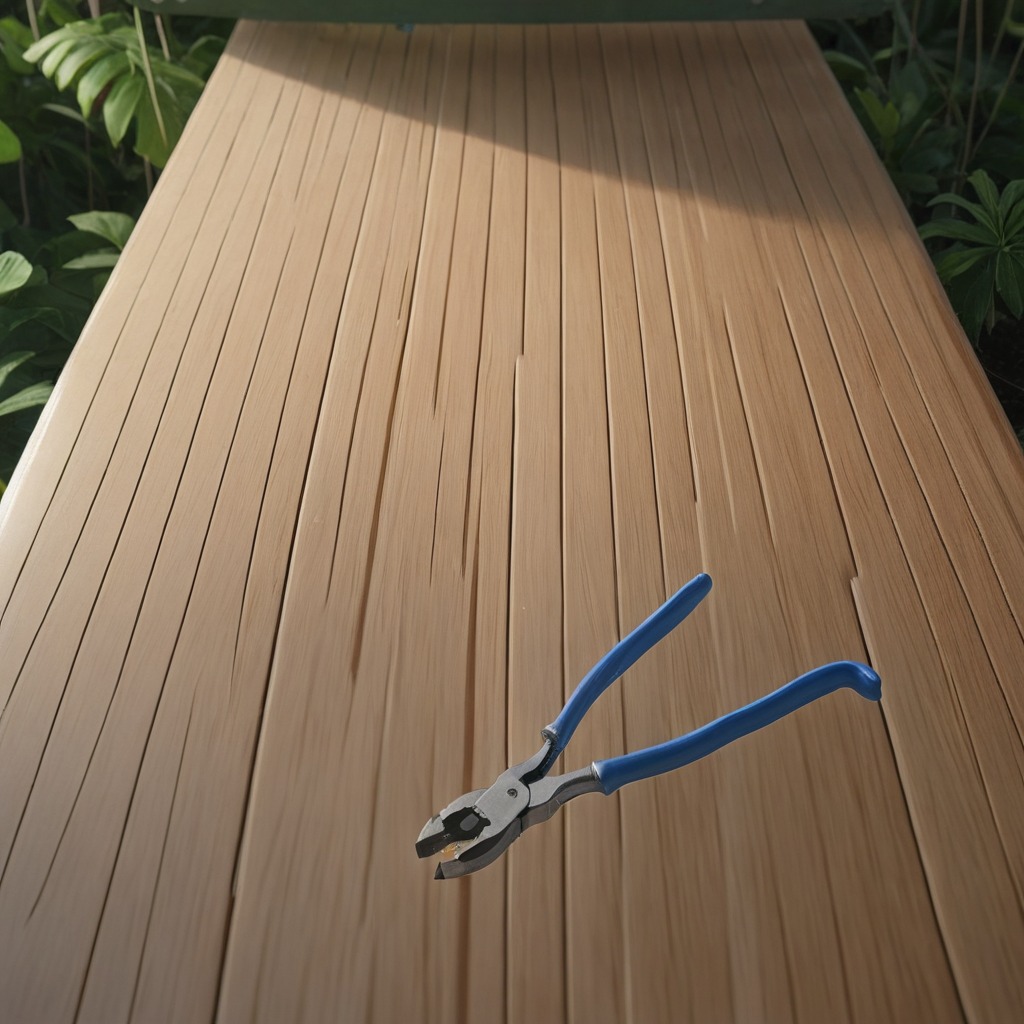
A plier is lying on a wooden table inside a jungle field workshop tent.